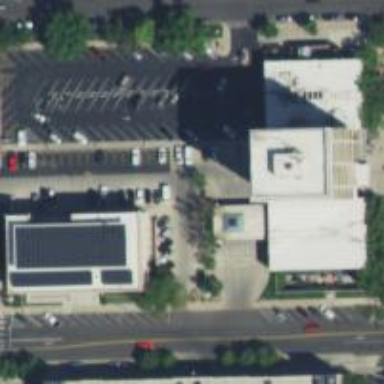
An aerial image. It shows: Parking space.